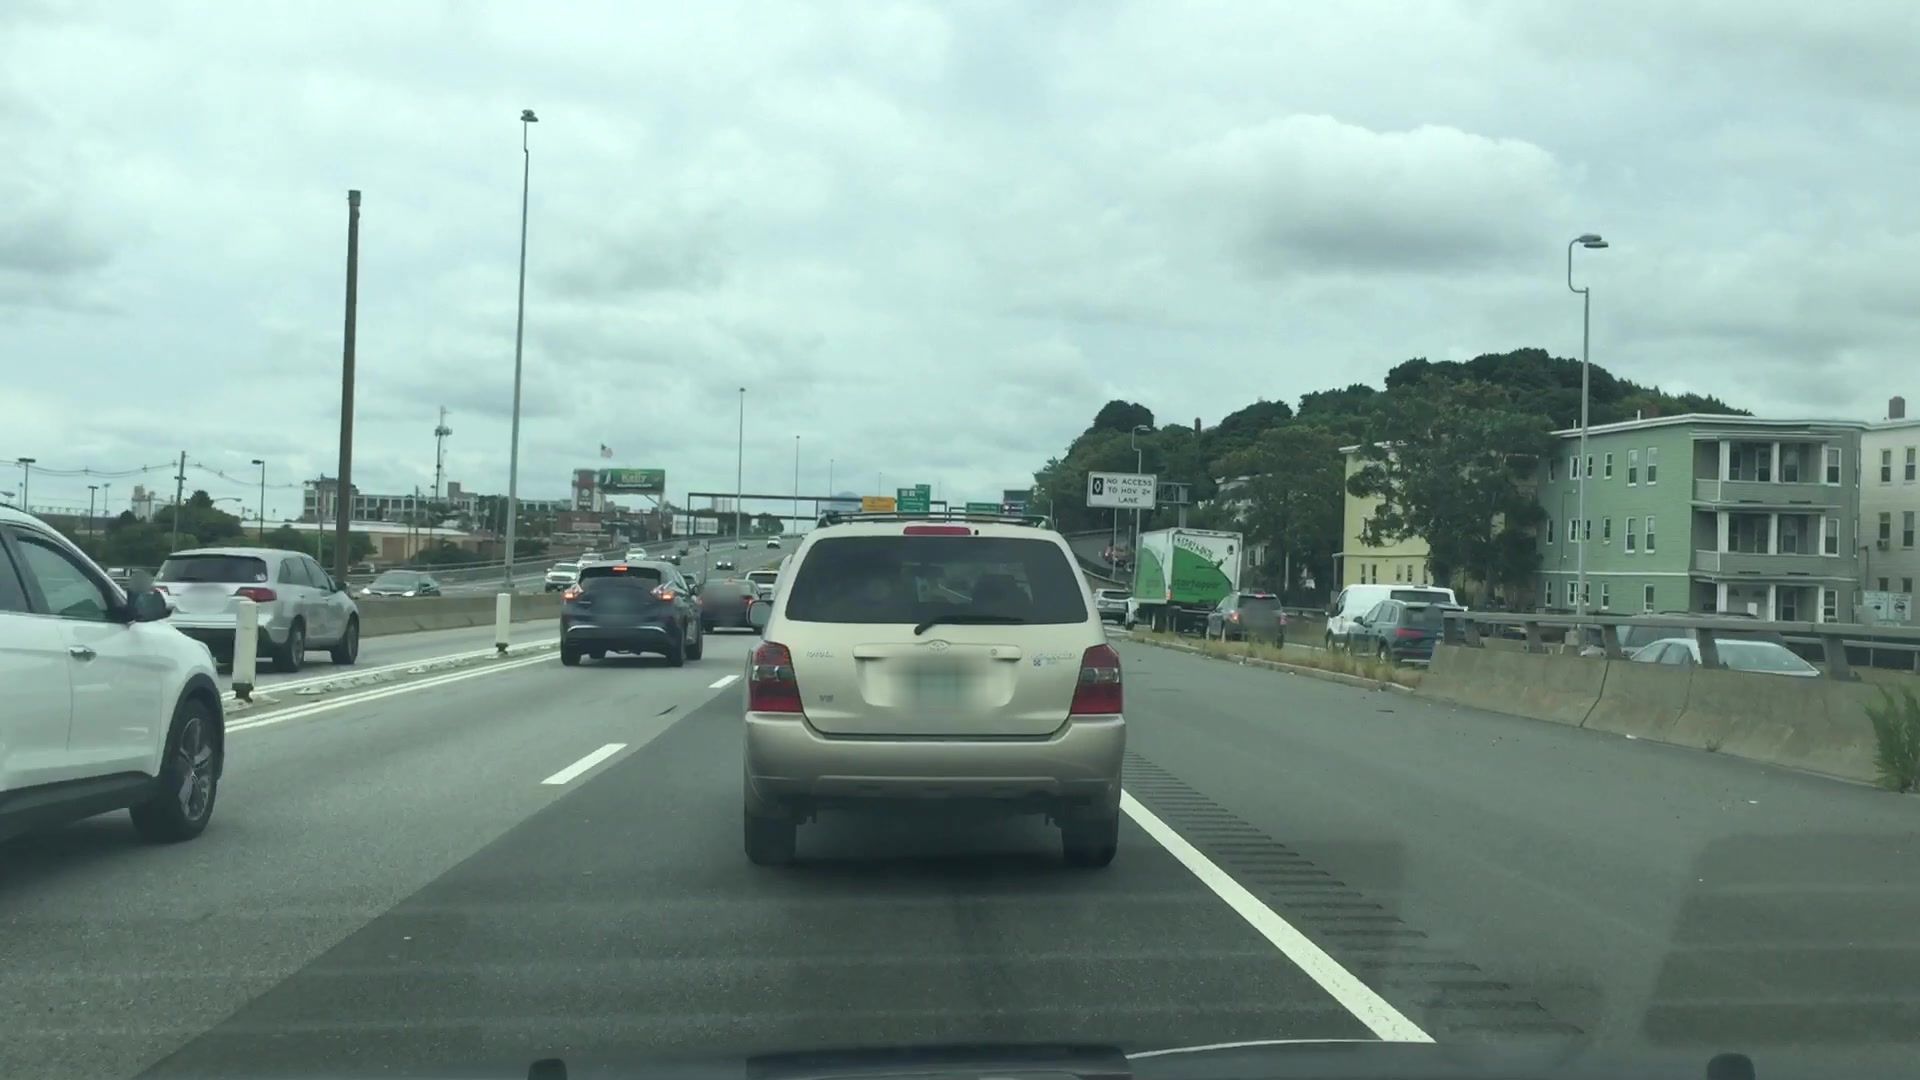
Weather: cloudy
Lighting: day
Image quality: good
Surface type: driving surface
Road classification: motorway
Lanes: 3, 2
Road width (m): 61.0
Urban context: urban centre
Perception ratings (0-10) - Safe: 1.35, Lively: 6.74, Beautiful: 3.84, Boring: 2.04, Depressing: 3.7, Wealthy: 4.95